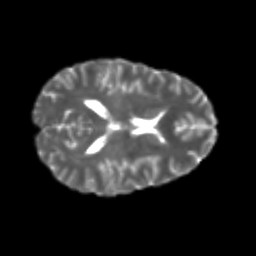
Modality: T2w
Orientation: axial
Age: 22
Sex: female
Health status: healthy
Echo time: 0.074 s